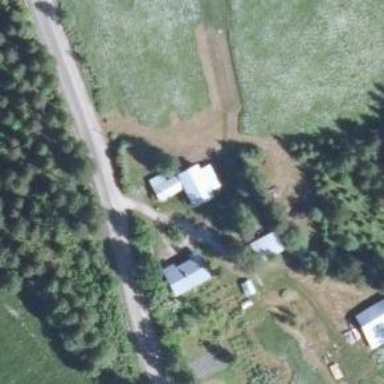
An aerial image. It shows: Farmyard area.